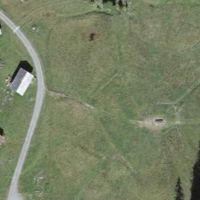
EUNIS habitat code: 25
Species observed at this site:
Vaccinium uliginosum